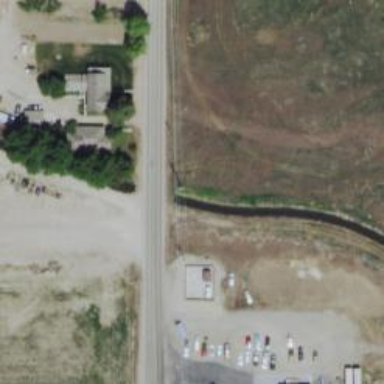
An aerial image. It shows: Culvert underpass for canal.